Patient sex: M
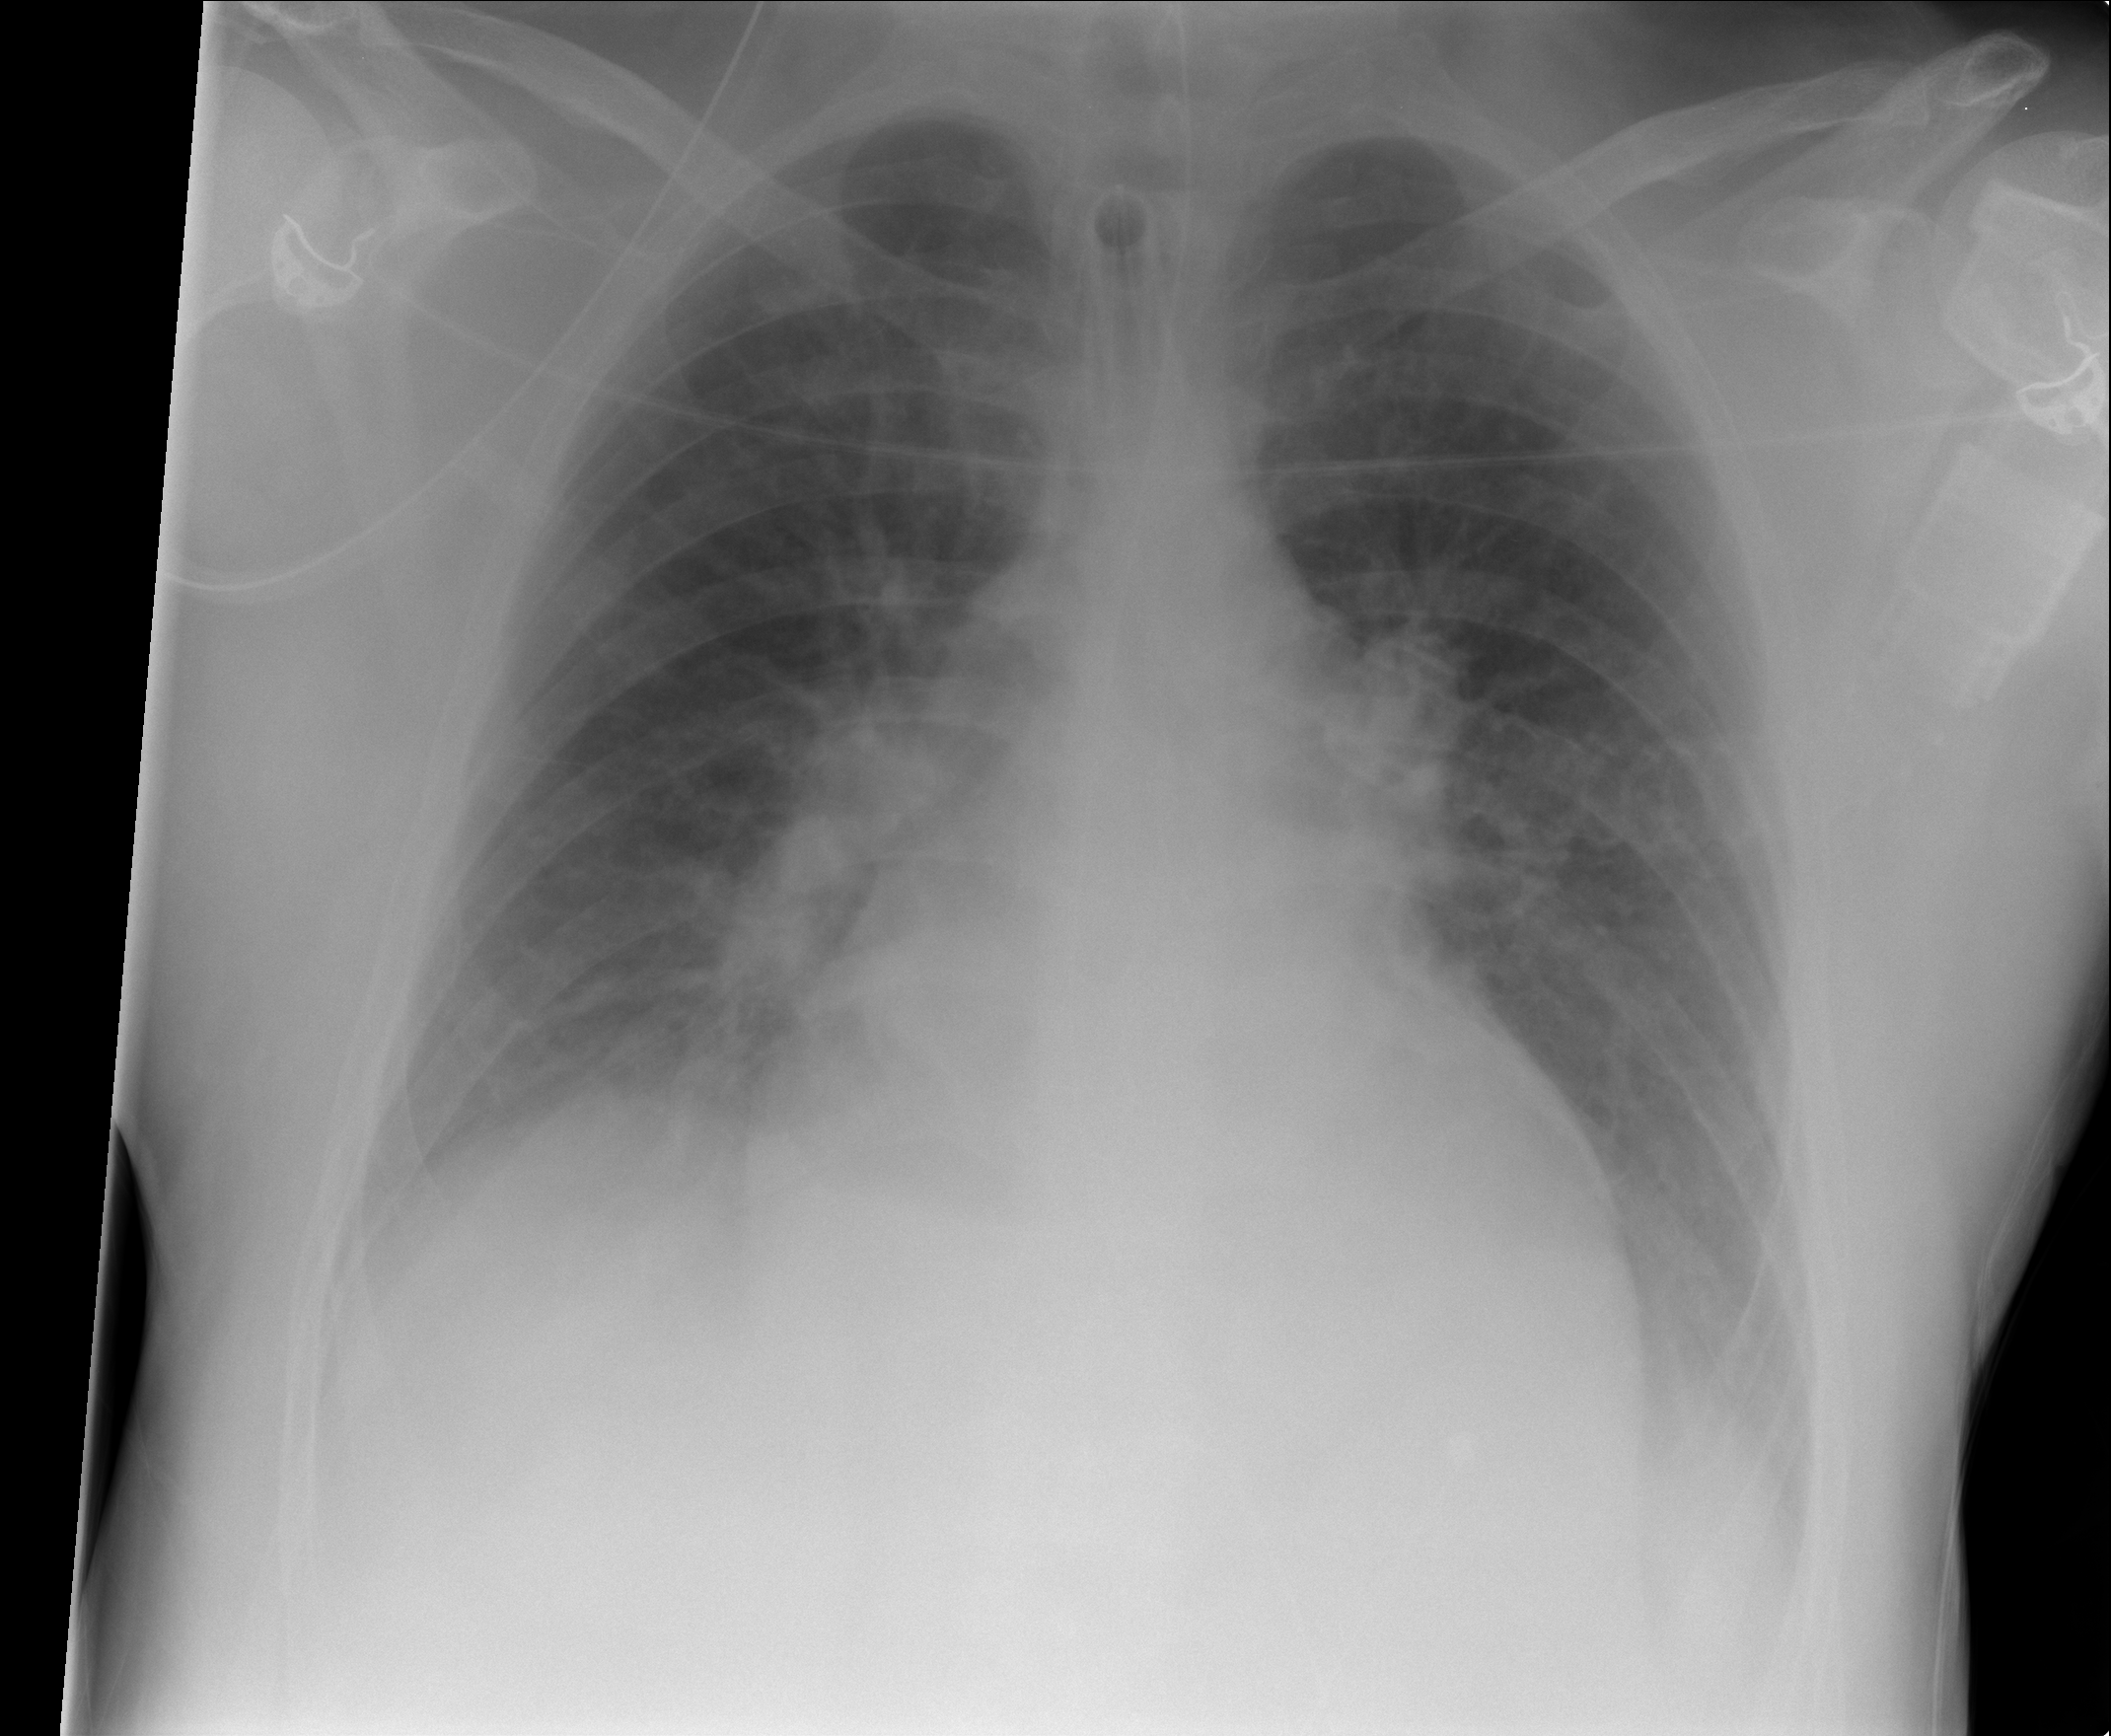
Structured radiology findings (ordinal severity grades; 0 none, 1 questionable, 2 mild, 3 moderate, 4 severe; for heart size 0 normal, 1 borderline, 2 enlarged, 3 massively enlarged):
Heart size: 2
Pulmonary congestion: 2
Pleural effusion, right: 0
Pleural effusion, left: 0
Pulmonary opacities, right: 1
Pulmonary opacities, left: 0
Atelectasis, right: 1
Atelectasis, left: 2